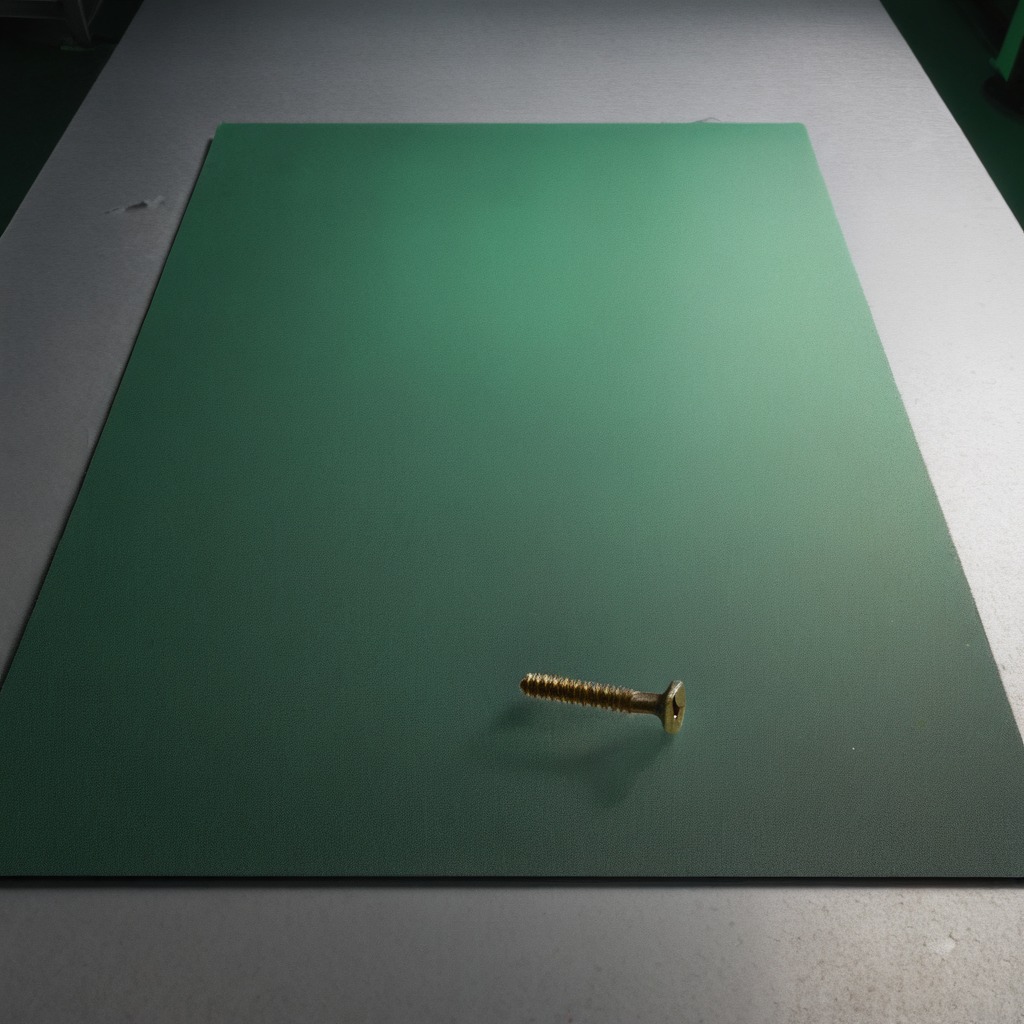
A metal screw is lying on the clean granite tabletop beneath a green rubber mat inside a workshop under bright overhead lighting crisp shadows high clarity worn but beneath the mat